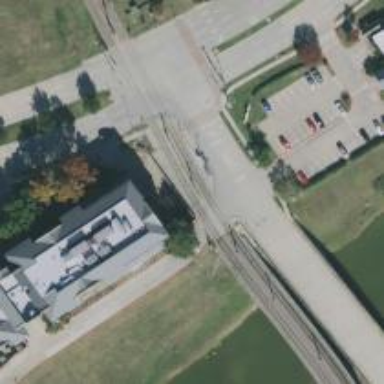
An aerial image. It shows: Railway level crossing.